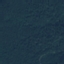
Land use / land cover: Forest